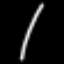
Label: line